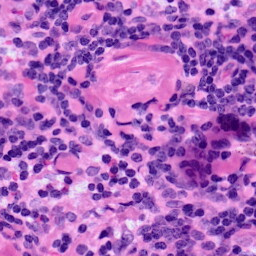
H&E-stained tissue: LymphNode